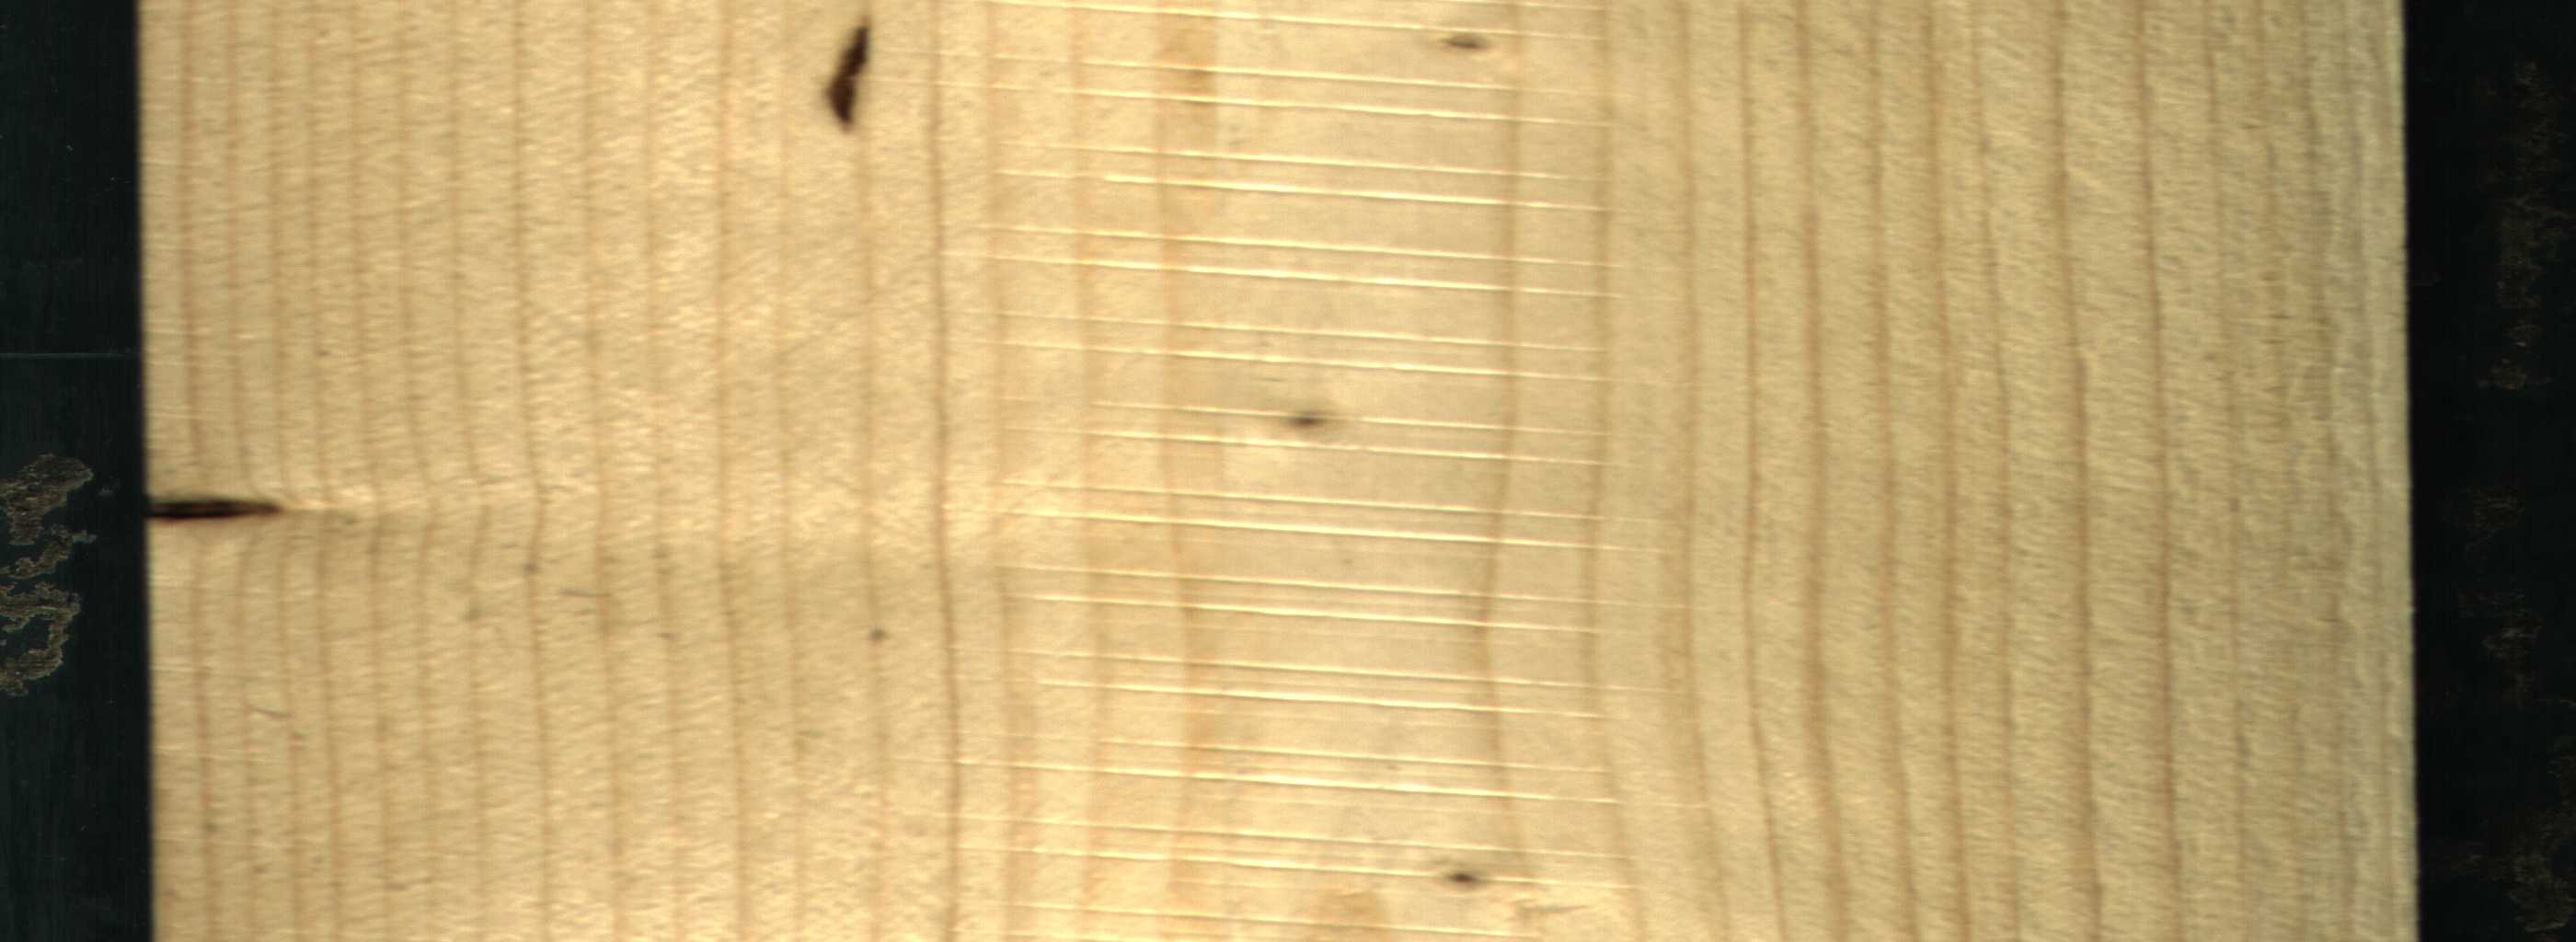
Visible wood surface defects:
resin
Knot_missing
Live_Knot
Live_Knot
Live_Knot